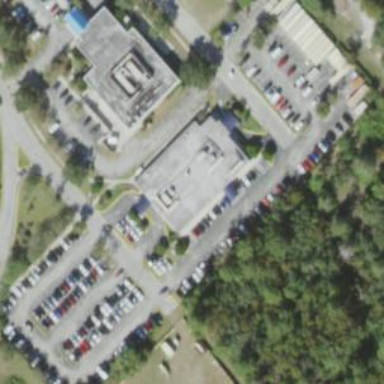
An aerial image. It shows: Hospital building.